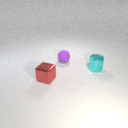
small cyan metal cylinder in front of small purple rubber sphere